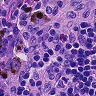
Metastatic tissue present: no